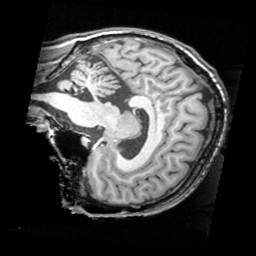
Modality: T1w
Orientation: sagittal
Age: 27
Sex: male
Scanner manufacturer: siemens
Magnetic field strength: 3 T
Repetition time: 1.62 s
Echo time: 0.003 s